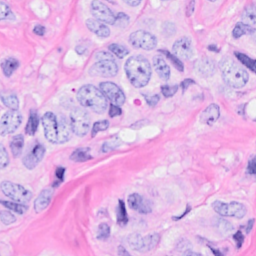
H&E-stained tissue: Breast